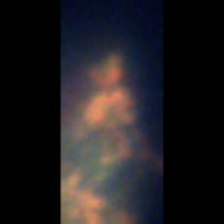
Taxon: Unknown_full_image
Group: Unknown